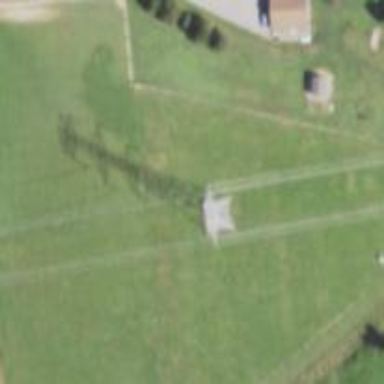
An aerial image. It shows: Lattice structure tower.